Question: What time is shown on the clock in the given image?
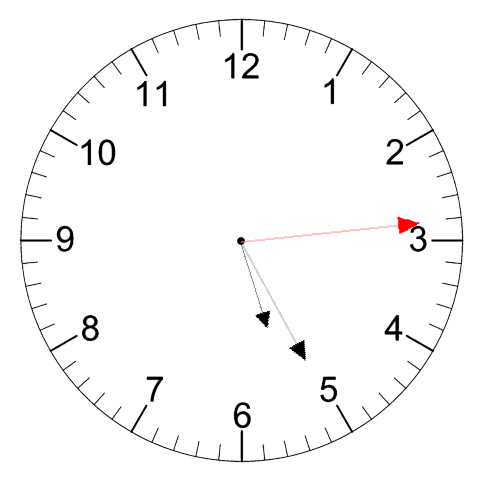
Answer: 05:25:14